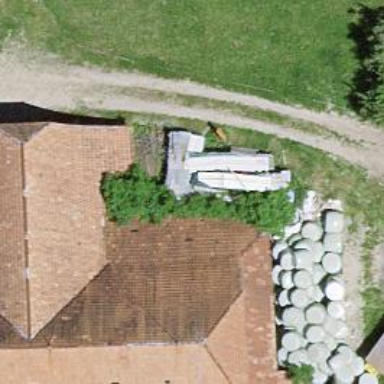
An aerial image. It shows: Farm.